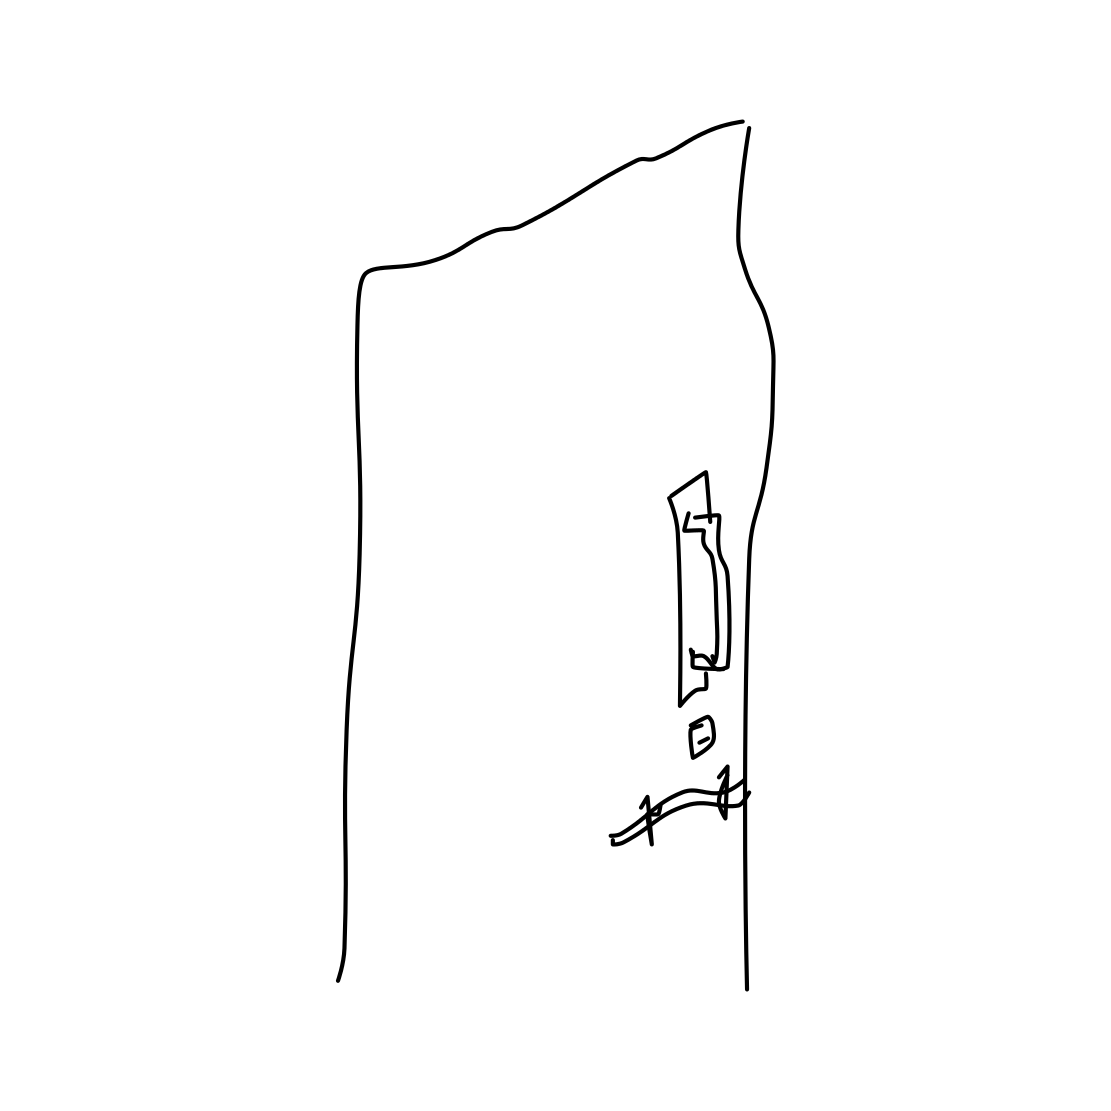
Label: door handle